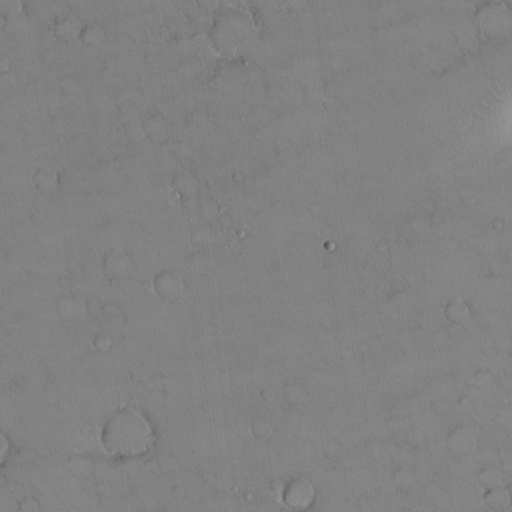
Classes present: Background, Cone